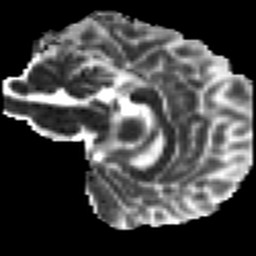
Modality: MD
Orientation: sagittal
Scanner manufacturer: siemens
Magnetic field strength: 3 T
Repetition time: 7.8 s
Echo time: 0.09 s